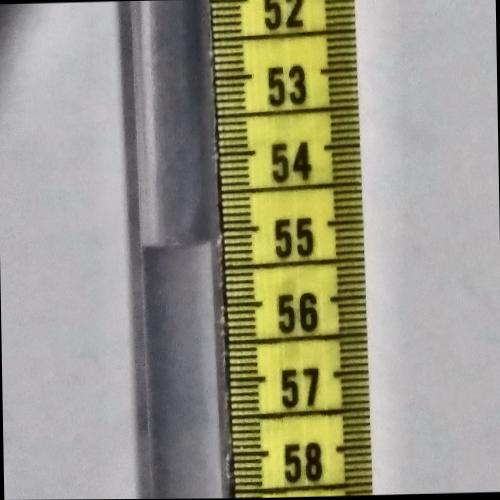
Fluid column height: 55.2 cm